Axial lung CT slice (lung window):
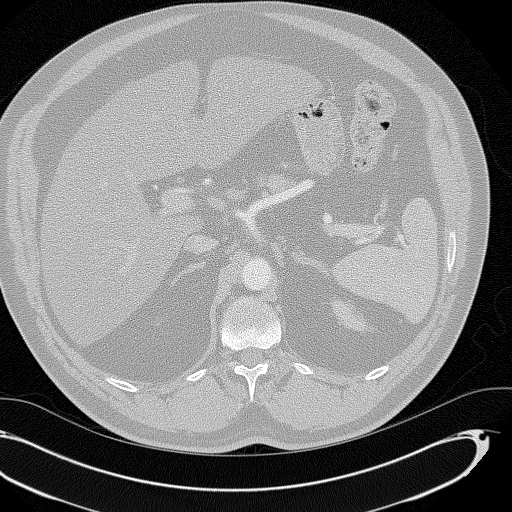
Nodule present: no